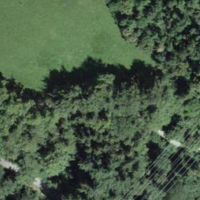
EUNIS habitat code: 43
Species observed at this site:
Cardamine heptaphylla